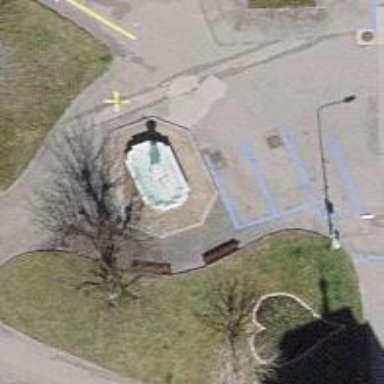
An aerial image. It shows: Beautiful fountain.